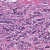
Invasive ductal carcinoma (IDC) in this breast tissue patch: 1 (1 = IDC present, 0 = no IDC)